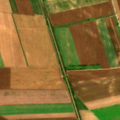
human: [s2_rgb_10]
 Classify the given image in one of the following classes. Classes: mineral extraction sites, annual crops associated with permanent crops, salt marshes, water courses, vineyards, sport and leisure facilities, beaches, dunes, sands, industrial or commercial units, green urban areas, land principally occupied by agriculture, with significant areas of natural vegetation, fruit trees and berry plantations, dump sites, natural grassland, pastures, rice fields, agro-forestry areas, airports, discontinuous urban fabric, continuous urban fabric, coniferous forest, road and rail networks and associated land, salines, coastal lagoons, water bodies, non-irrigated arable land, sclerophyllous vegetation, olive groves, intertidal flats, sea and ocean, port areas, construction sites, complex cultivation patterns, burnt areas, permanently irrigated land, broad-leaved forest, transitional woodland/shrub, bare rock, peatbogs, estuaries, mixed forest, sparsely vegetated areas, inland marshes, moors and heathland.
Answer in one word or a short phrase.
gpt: non-irrigated arable land